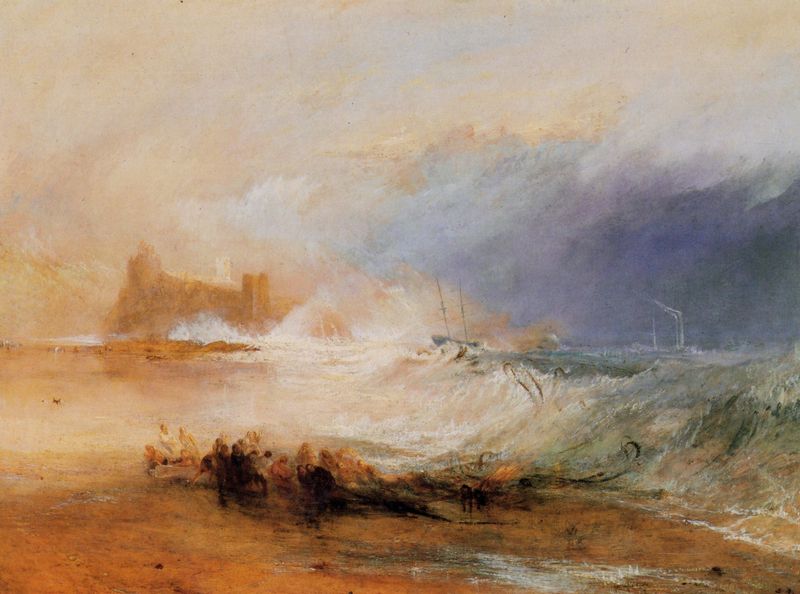
Titel: Strandräuber, Northumberland Küste, mit einem Dampfboot, das einem Schiff vor der Küste hilft
Künstler: William Turner
Standort: Yale
Institution: Yale Center for British Art, Paul Mellon Collection
Schlagwörter: blau, dunkel, gemälde, gewitter, gruppe, himmel, meer, wasser, weiß, wolken, gelb, grün, landschaft, menschen, ocker, sand, see, stadt, ufer, braun, grau, hell, hintergrund, holz, licht, orange, schwarz, gebäude, haus, schloss, tiere, beige, leute, horizont, kalt, nass, natur, wind, rauch, sonne, insel, land, personen, england, zart, boot, boote, kahn, schornstein, turm, gischt, küste, schiff, schiffe, strand, welle, wellen, fischer, mast, netze, segelschiff, dunst, lila, nebel, ziehen, figuren, hafen, kähne, masten, romantik, schaum, brandung, flut, schiffbruch, seile, sturm, turner, unwetter, wetter, wogen, stimmung, abendstimmung, pesonen, ozean, regen, schlote, ruine, moses, burg, türme, strahlen, algen, mole, festung, gestalten, lichtstrahlen, dramatik, wrack, schaumkronen, wellenkamm, weich, netz, schiffswrack, fische, schottland, zweimaster, meerw, brug, bkau, william, william turner, mont st.michel, tang, *berschwemmung, wegspülen